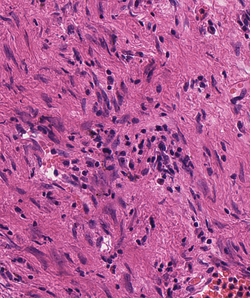
Tumor epithelial tissue: no
Tumor-associated stroma tissue: yes
Normal tissue: no